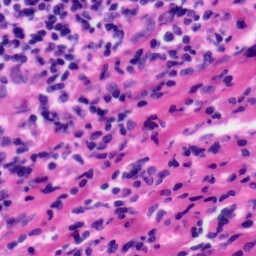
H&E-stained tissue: Tonsil